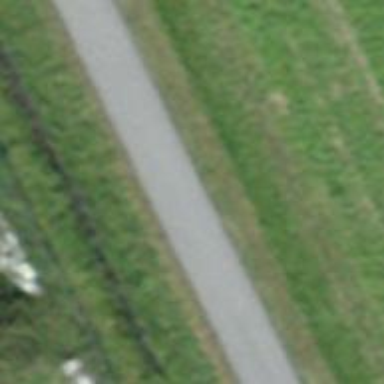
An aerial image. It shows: Gravel track with grade2 quality.